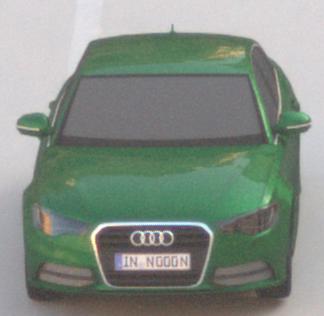
Make: Audi
Model: A6 2.0 TFSI
Detailed model: A6 (C7) Limousine
Model produced from: 2011/10
Model produced until: 2014/09
Doors: 4
Color: green
Road condition: dry road
Daytime: sunrise or sunset
Contrast: low contrast